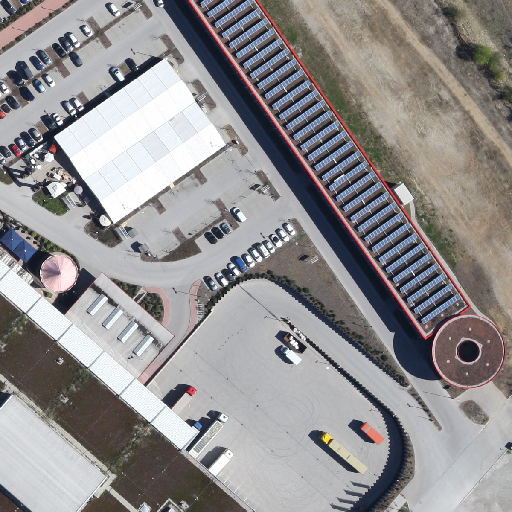
Referring expression: sidewalk